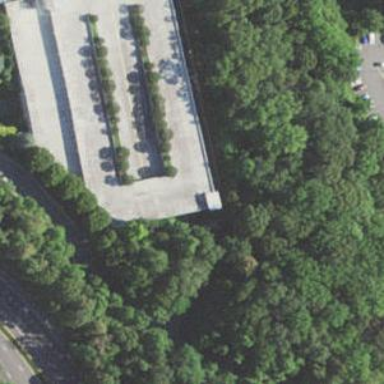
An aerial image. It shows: Multi-storey parking building.